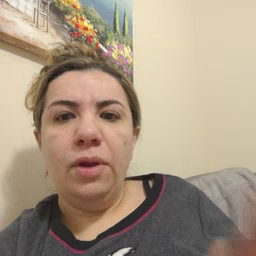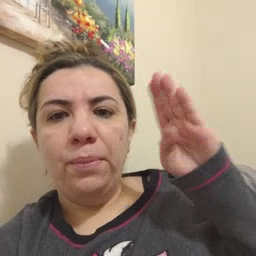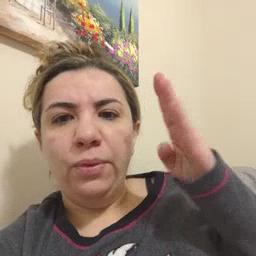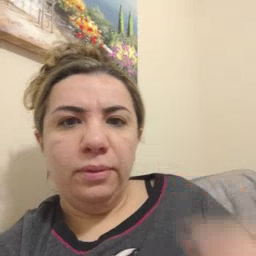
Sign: blue